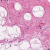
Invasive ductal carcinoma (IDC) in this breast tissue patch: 0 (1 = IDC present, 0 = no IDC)